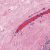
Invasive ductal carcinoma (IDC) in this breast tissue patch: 0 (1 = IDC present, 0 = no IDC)